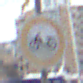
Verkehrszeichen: VerbotMofas
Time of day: MorningAfternoon
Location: Outdoor (Urban)
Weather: Overcast
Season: NotSpecified
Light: Natural